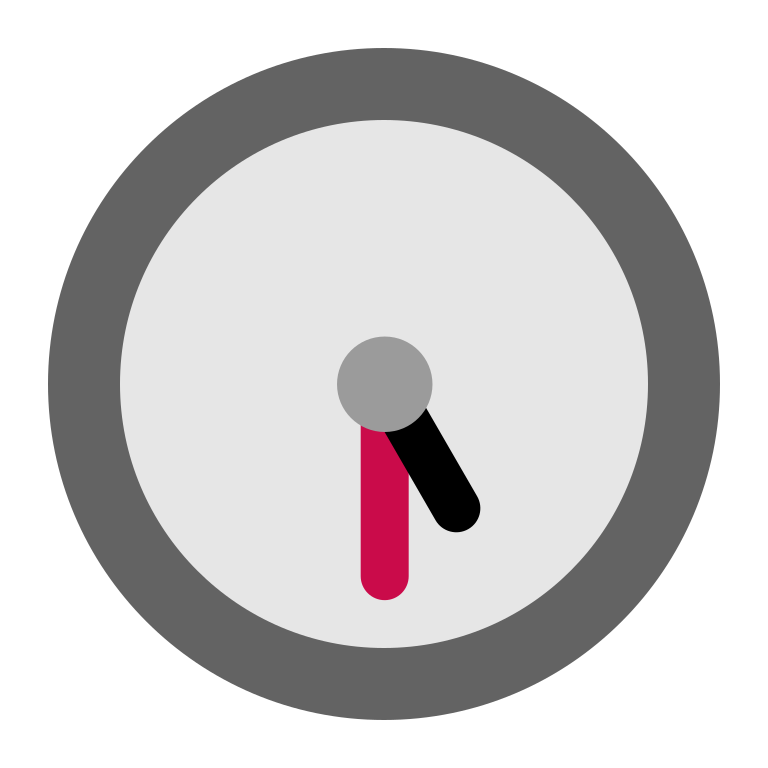
five thirty flat